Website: walmart
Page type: payment
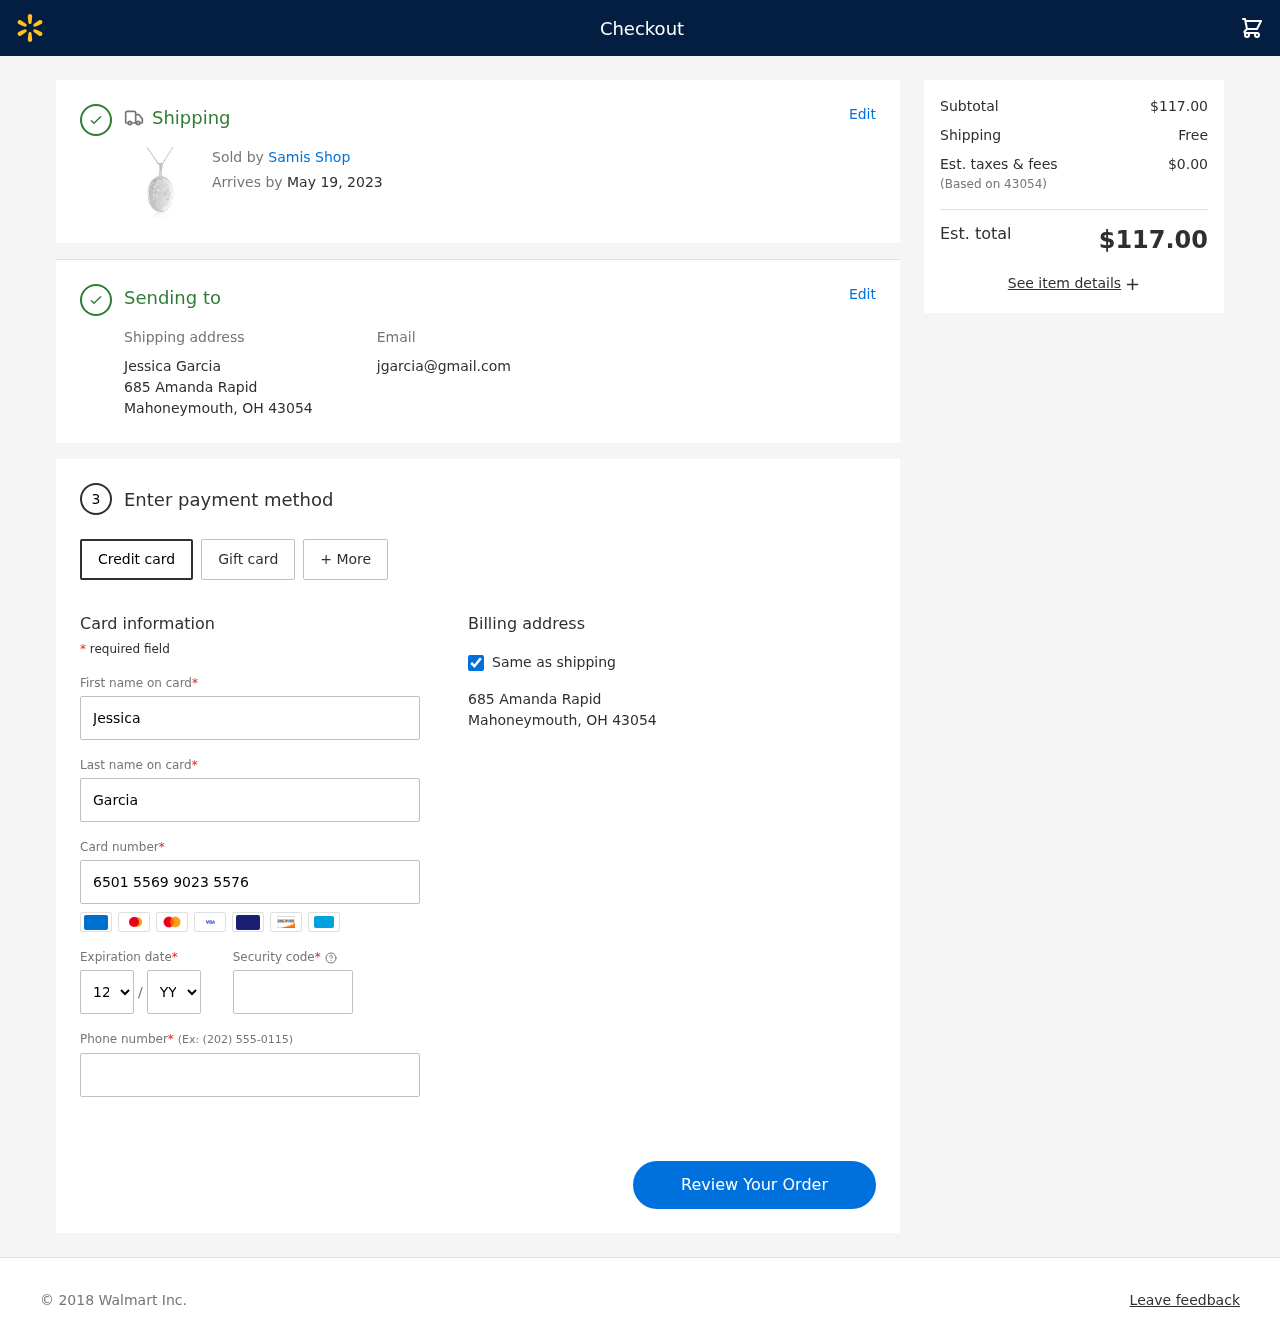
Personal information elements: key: PII_CARD_CVV
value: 702
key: PII_CARD_EXPIRY_MONTH
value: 12
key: PII_CARD_EXPIRY_YEAR
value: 28
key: PII_CARD_NUMBER
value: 6501 5569 9023 5576
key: PII_CITY_STATE_ZIP
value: Mahoneymouth, OH 43054
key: PII_EMAIL
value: jgarcia@gmail.com
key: PII_FIRSTNAME
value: Jessica
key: PII_FULLNAME
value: Jessica Garcia
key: PII_LASTNAME
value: Garcia
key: PII_PHONE
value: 9549899529
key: PII_POSTCODE
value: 43054
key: PII_STREET
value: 685 Amanda Rapid
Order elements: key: ORDER_DELIVERY_DATE
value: May 19, 2023
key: ORDER_SUBTOTAL
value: $117.00
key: ORDER_SHIPPING_COST
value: Free
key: ORDER_TAX
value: $0.00
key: ORDER_TOTAL
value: $117.00